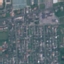
Label: Residential